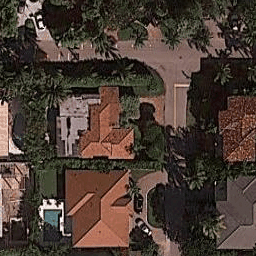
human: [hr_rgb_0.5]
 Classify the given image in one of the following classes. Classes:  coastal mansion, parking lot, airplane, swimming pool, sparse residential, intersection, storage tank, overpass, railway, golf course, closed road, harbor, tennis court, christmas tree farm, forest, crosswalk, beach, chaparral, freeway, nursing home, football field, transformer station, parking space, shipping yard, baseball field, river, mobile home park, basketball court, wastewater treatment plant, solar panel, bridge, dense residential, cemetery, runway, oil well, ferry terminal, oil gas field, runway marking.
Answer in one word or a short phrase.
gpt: coastal mansion